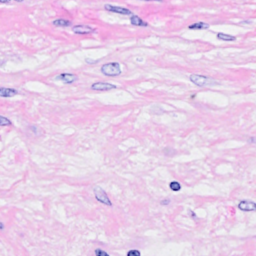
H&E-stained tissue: Breast